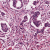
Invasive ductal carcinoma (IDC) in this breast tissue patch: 1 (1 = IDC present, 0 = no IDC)